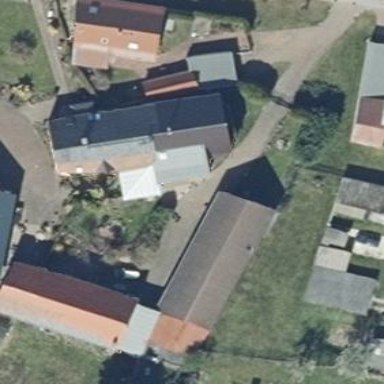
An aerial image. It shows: Building with gabled roof oriented along its structure.